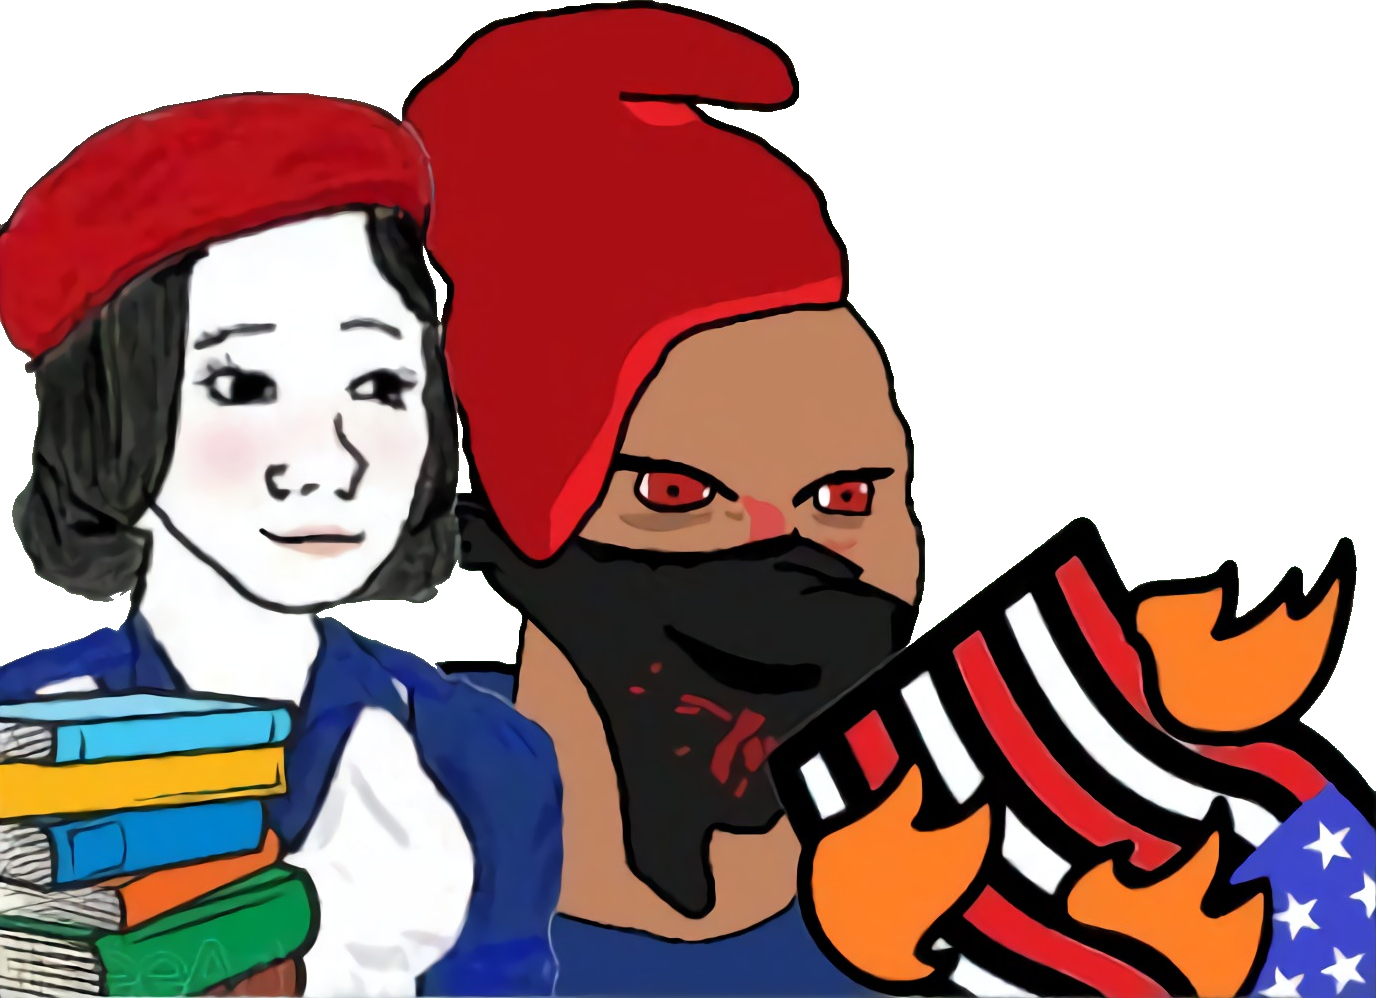
Label: 5_Trad_Wife